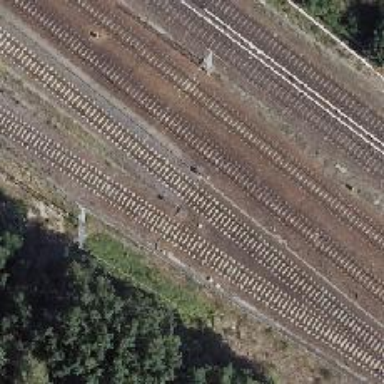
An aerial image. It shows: Railway signal.